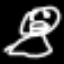
Label: frog